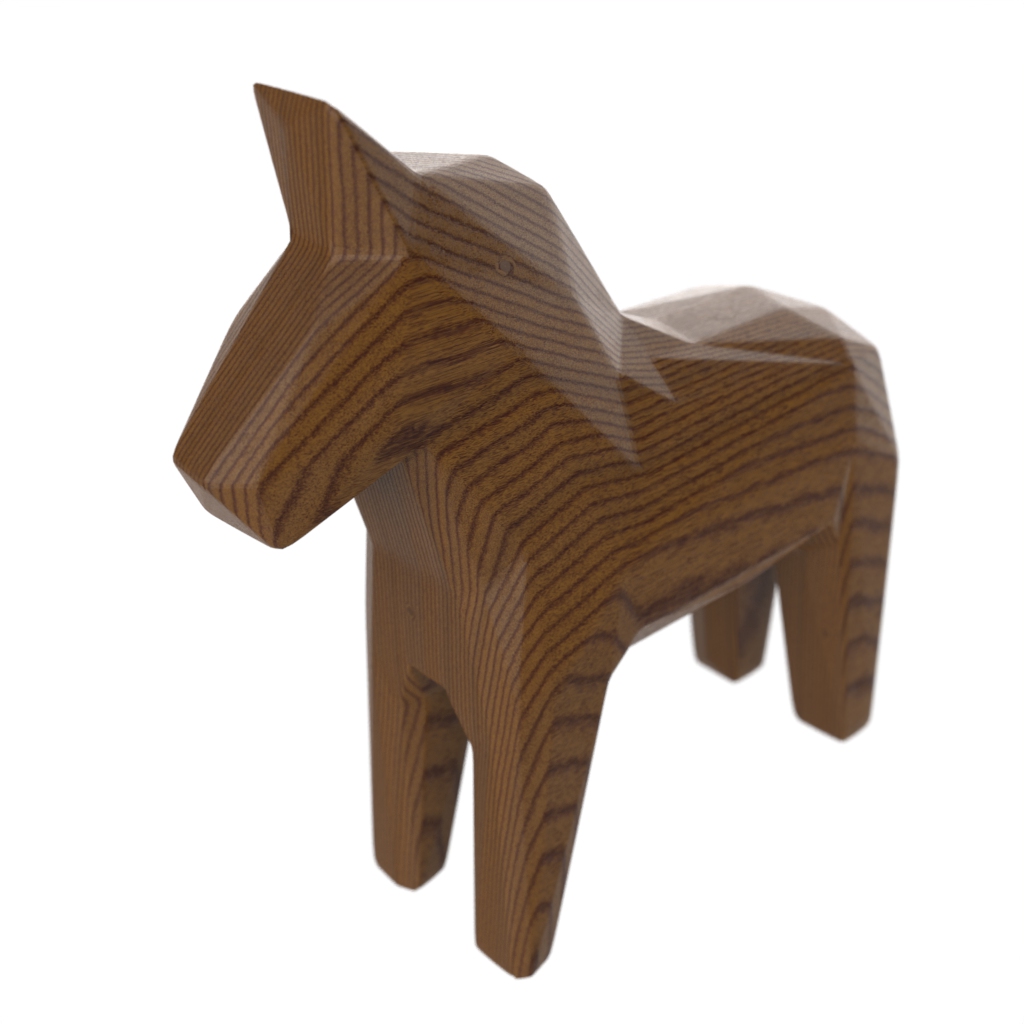
A high quality rendering of a dalahest_oak dalecarlian horse figurine made of varnished dark oak standing on a white surface in an a white studio with artificial white studio lighting,long-shot from overhead view of the front right side, 50 mm, f 11